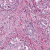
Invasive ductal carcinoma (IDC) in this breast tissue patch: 1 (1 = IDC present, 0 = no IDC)